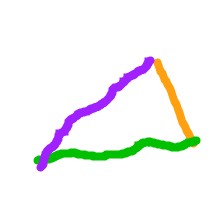
Shape: triangle